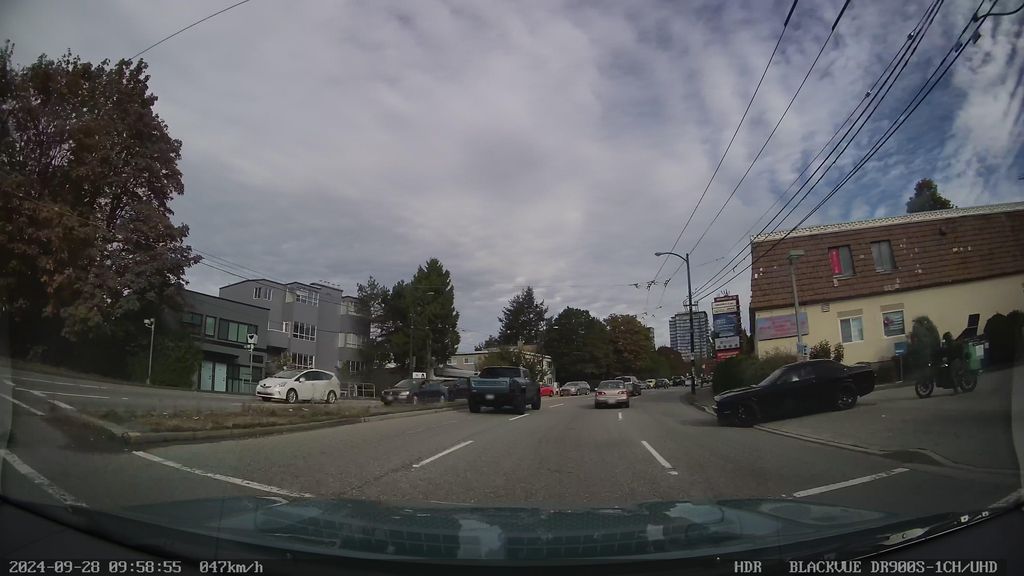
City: vancouver